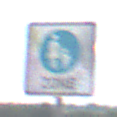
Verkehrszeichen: BeginnFussgaengerzone
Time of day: SunriseSunset
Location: Outdoor (Nature)
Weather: PartlyCloudy
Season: NotSpecified
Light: Natural